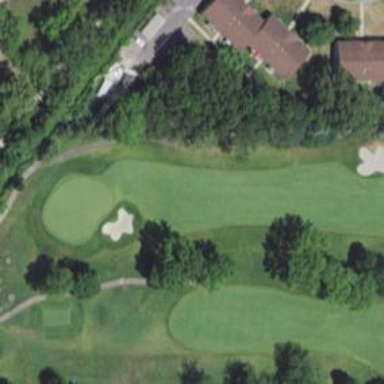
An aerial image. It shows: View of golf hole.